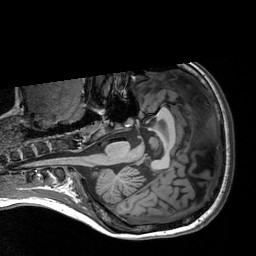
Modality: T1w
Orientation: axial